Interaction volume radius: 10 \u00c5
Interaction volume height: 30 \u00c5
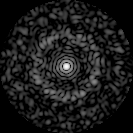
Disorder parameter: 0.8371